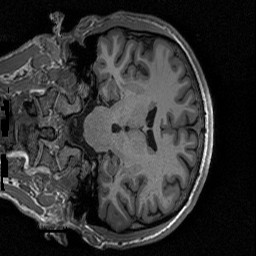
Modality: T1w
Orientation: coronal